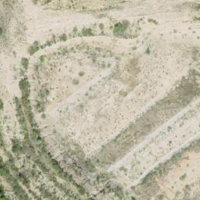
EUNIS habitat code: 56
Species observed at this site:
Centaurium erythraea